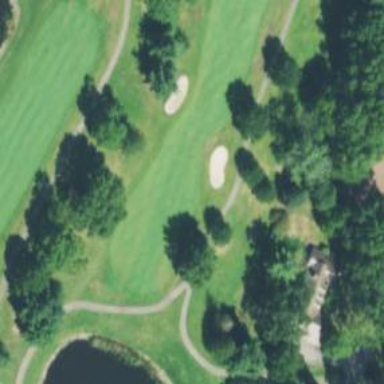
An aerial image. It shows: Footway that doubles as golf path.